Question: My overlay of one div into another is not working. When i click on login button it show ul . which is on back of another div which having background
Does anybody help me?
Here is website link here is link
and here is
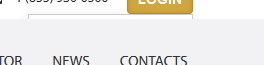
Answer: 'z-index:9999''.navbar.navbar-fixed-top'
Add this class to CSS '.region-topheader' and assign it 'z-index:9999; position relative'